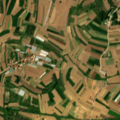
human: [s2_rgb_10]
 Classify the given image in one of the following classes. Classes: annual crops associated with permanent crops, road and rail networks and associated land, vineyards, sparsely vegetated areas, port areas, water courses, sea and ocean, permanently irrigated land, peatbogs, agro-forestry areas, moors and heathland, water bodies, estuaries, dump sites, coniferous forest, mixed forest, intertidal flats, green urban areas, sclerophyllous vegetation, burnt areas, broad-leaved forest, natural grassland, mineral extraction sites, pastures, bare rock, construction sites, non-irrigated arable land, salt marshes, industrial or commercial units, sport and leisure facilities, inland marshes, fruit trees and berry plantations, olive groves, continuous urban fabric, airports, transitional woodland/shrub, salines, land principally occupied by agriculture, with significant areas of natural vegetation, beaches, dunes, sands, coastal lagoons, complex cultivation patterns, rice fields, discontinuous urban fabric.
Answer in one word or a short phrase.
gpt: non-irrigated arable land, complex cultivation patterns